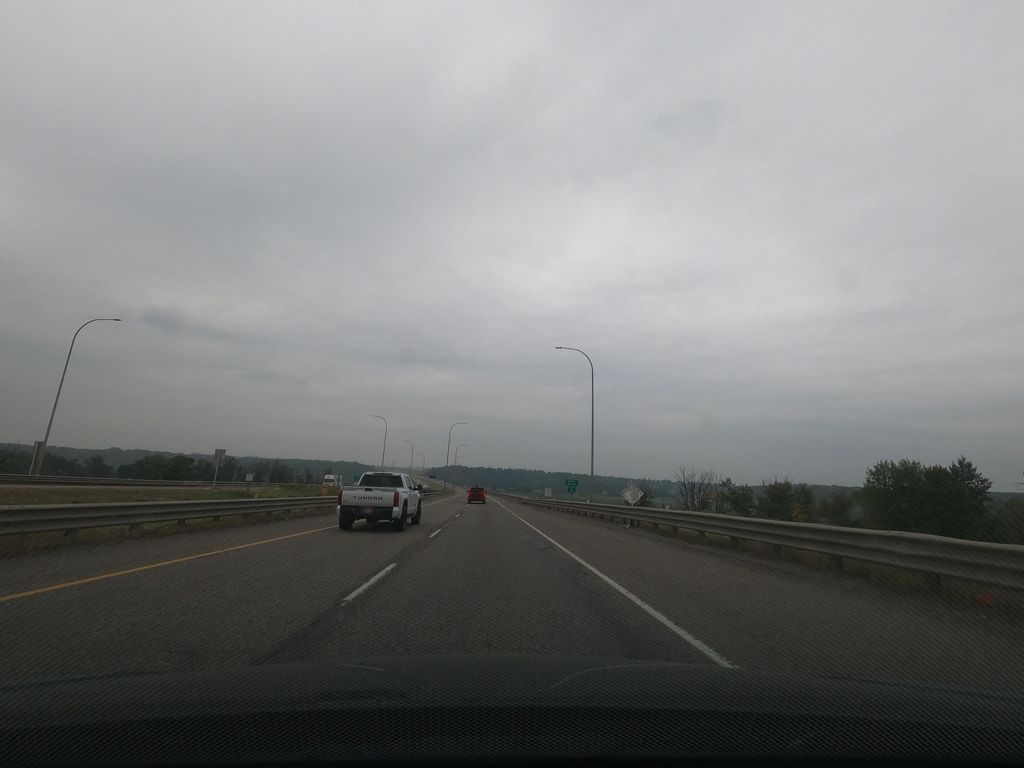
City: calgary